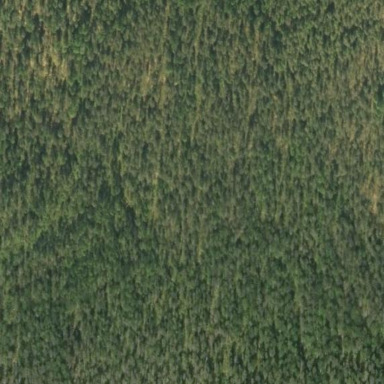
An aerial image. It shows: Woodland with needle-leaved trees.